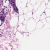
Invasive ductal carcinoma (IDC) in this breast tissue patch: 0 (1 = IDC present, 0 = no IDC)